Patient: sex M, age 68
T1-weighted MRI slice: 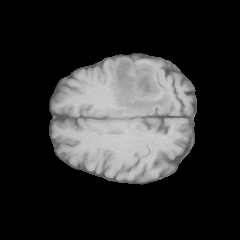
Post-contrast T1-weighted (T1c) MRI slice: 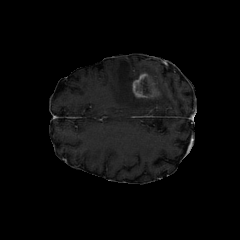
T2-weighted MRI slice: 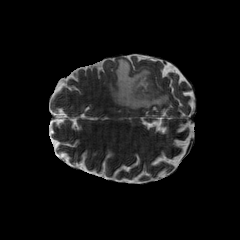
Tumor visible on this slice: yes
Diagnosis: Glioblastoma, IDH-wildtype
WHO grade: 4